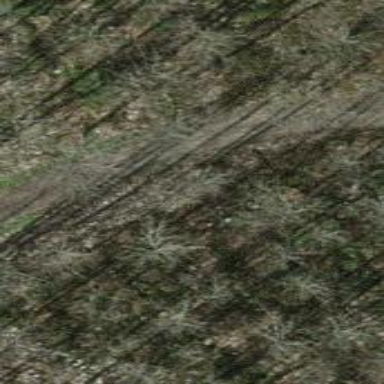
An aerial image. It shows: Grass track road with grade3 tracktype.